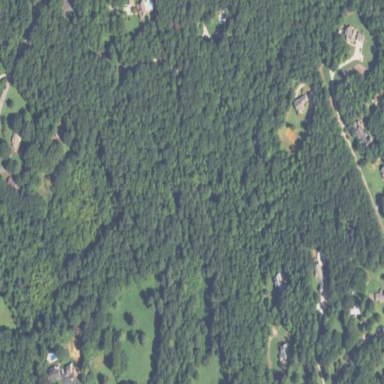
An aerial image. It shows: Beautiful woodland area.